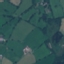
Land use / land cover: Pasture